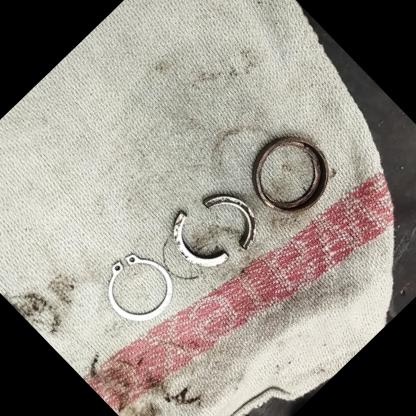
Klasa: inne